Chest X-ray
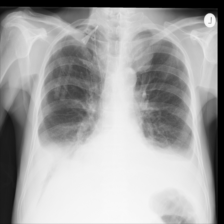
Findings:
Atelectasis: negative
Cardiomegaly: negative
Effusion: positive
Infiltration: negative
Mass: negative
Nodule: negative
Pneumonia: negative
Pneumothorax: negative
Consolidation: negative
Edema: negative
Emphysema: negative
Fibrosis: negative
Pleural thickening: negative
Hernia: negative